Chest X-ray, AP view. Patient: 58 years old, sex F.
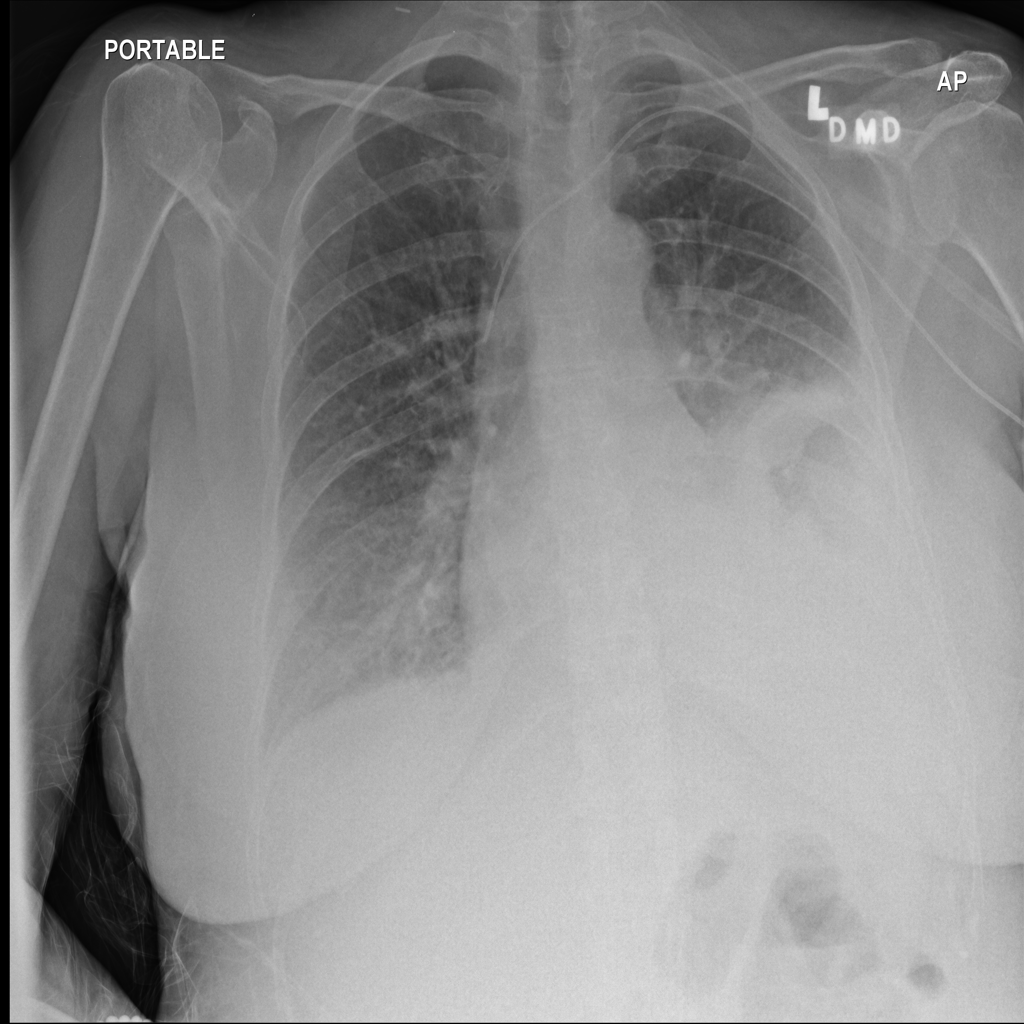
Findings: Effusion